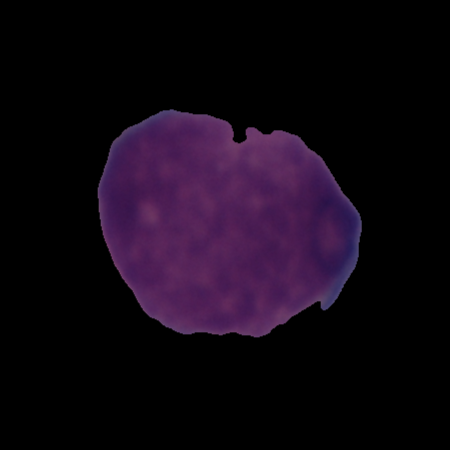
Label: cancer